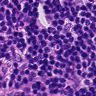
Metastatic tissue present: no